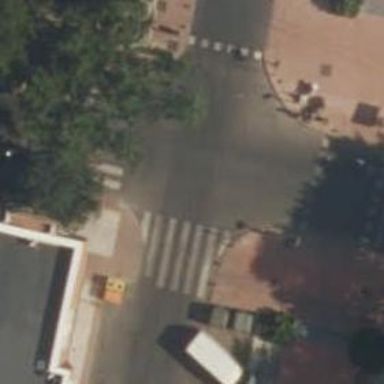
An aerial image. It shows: Road with traffic signals.